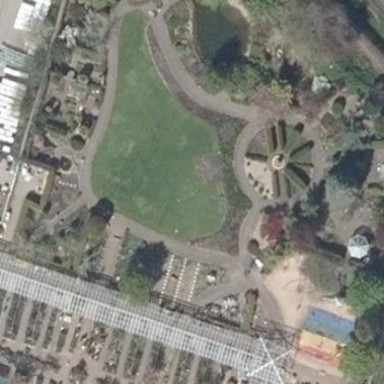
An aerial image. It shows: Garden that is leisure land.